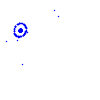
Particle: electron